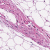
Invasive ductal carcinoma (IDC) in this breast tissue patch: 0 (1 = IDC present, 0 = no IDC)